Interaction volume radius: 10 \u00c5
Interaction volume height: 10 \u00c5
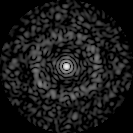
Disorder parameter: 0.8336